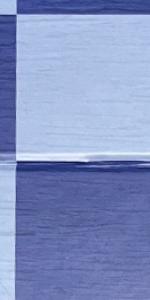
Label: Empty